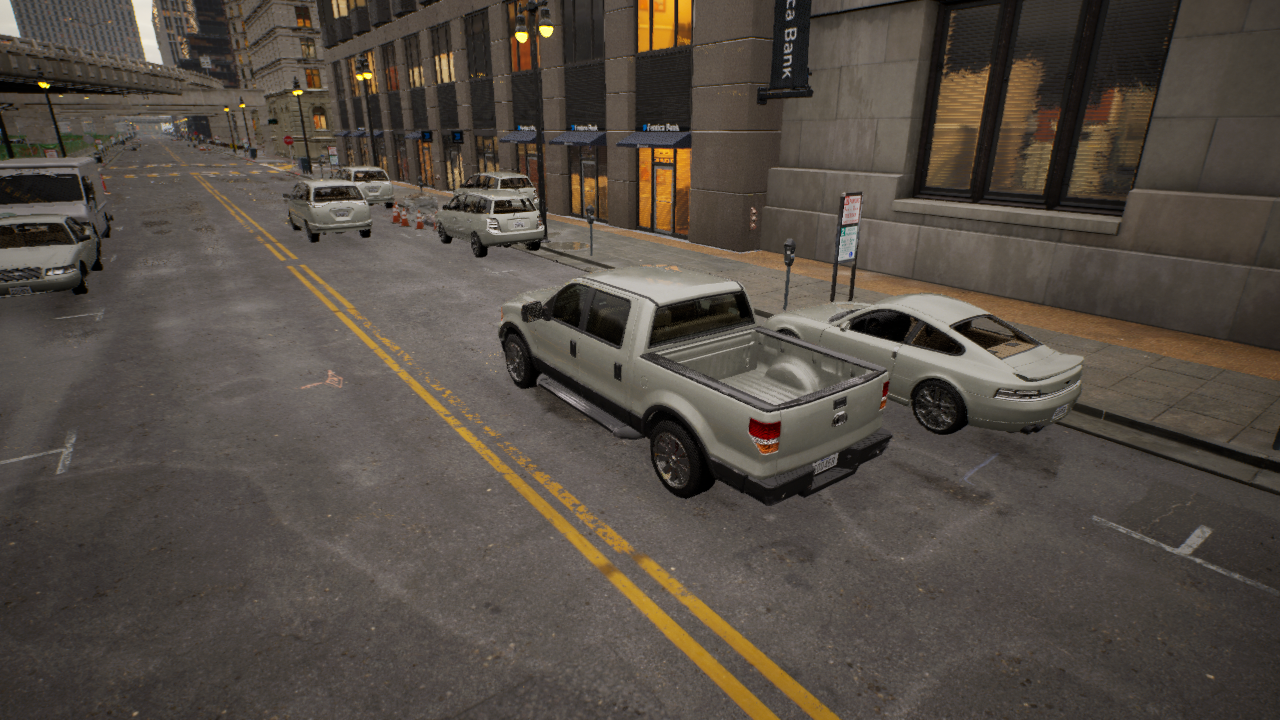
Venue: downtown
Lighting: golden hour
Vehicle rig: pickup